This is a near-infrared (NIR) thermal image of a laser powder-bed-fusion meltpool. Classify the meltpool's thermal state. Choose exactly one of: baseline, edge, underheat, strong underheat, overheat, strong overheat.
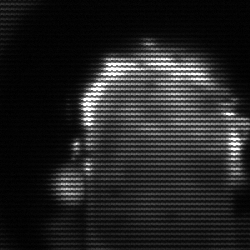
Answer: baseline